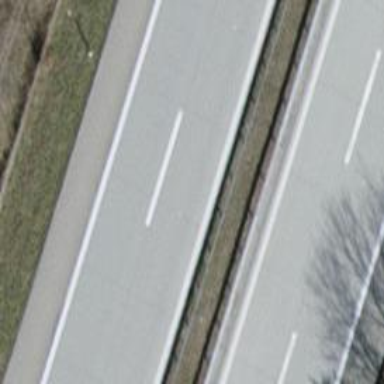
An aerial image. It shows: Asphalt motorway.